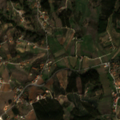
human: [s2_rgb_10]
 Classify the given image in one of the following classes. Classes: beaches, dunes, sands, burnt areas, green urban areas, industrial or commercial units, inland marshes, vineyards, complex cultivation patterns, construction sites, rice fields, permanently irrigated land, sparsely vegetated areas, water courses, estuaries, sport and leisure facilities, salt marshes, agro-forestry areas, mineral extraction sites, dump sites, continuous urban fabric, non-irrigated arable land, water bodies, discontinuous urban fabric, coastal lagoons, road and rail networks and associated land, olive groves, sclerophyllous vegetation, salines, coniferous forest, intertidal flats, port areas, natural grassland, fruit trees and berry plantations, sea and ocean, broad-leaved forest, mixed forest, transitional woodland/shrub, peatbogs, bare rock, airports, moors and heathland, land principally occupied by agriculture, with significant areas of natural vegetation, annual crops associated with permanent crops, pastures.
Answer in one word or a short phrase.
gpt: discontinuous urban fabric, complex cultivation patterns, land principally occupied by agriculture, with significant areas of natural vegetation